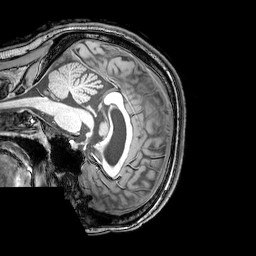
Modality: T1w
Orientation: sagittal
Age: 23
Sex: female
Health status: healthy
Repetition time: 0.081 s
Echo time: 0.037 s